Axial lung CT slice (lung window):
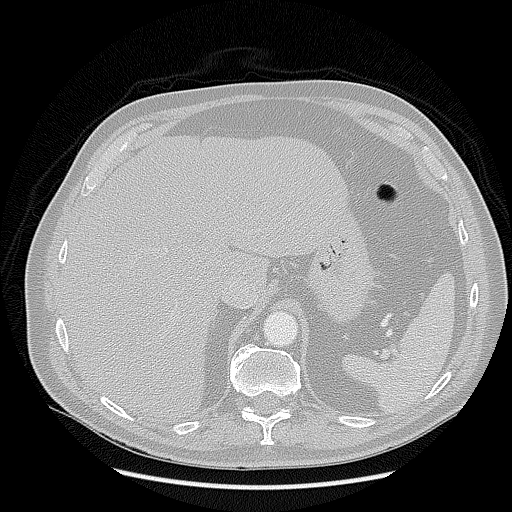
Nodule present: no